Question: I have a table of values which is filled with an array of month names and sums. How to calculate the sum of these values in rows and columns and display the result in the resulting string in the result column?
'''
public function getReport($year=false)
{
if (!empty($_GET['year'])) $year = (int)$_GET['year'];
else $year = date ('Y');
$from_date = $year.'-01-01 00:00:00';
$to_date = $year.'-12-31 00:00:00';
// sobiraem gigantskii zapros
$fields = 'all_months.fio, all_months.active_count AS sum_active_count, all_months.active_sum AS sum_active_sum';
$joins = "";
$months = array('jan', 'feb', 'mar', 'apr', 'may', 'jun', 'jul', 'aug', 'sep', 'oct', 'nov', 'decem');
$months_ru = array('Ianvar'', 'Fevral'', 'Mart', 'Aprel'', 'Mai', 'Iiun'', 'Iiul'', 'Avgust', 'Sentiabr'', 'Oktiabr'', 'Noiabr'', 'Dekabr'');
// rezul'tiruiushchii zapros
$data = array();
// blok itogo
$data['result'] = array();
// stavim ogranichenie po mesiatsu, esli god tekushchii
if ($year == (int)date('Y')) $max_month = date('m')-1;
else $max_month = 11;
foreach ($months as $key => $m)
{
if ($key > $max_month) break;
// zagolovki kolonok zaprosa
$data['months'][] = $m;
$data['months_ru'][] = $months_ru[$key];
$k = sprintf('%02.0d', ($key + 1));
$fields .= ', '."
".$m.'.active_count as '.$m.'_active_count, '.$m.'.active_sum as '.$m.'_active_sum,
'."
".$m.'.realized_count as '.$m.'_realized_count, '.$m.'.realized_sum as '.$m.'_realized_sum';
$joins .= "
"."LEFT JOIN tbl_report ".$m." ON ".$m.".date > '".$year."-".$k."-01 00:00:00' AND
".$m.".date < '".$year."-".$k."-31 24:59:59' AND
".$m.".fio = all_months.fio ";
}
// poulchaem dannye zaprosa
$query = "SELECT DISTINCT ".$fields."
FROM tbl_report all_months
".$joins."
WHERE all_months.date > '$from_date' AND all_months.date < '$to_date' GROUP BY fio";
//echo '<!--'.$query.'-->';
//$db_data = Report::model()->findAllBySql($query);
$db_data = Yii::app()->db->createCommand($query)->queryAll();
foreach ($db_data as $row)
{
$data['rows'][] = $row;
}
// Sobiraem otchet po summam po mesiatsam
$fields = ' SUM(all_months.active_count) as all_active_count, SUM(all_months.active_sum) as all_active_sum,
SUM(all_months.realized_count) as all_realized_count, SUM(all_months.realized_sum) as all_realized_sum ';
$joins = '';
foreach ($months as $key => $m)
{
if ($key > $max_month) break;
$k = sprintf('%02.0d', ($key + 1));
$fields .= ', '."
SUM(".$m.'.active_count) as '.$m.'_active_count, SUM('.$m.'.active_sum) as '.$m.'_active_sum,
'."
SUM(".$m.'.realized_count) as '.$m.'_realized_count, SUM('.$m.'.realized_sum) as '.$m.'_realized_sum';
$joins .= "
"."LEFT JOIN tbl_report ".$m." ON ".$m.".date > '".$year."-".$k."-01 00:00:00' AND
".$m.".date < '".$year."-".$k."-31 24:59:59' AND
".$m.".fio = all_months.fio ";
}
$query = "SELECT DISTINCT ".$fields."
FROM tbl_report all_months
".$joins."
WHERE all_months.date > '".$year."-01-01 00:00:00' AND all_months.date < '".$year."-12-31 24:59:59'";
//echo $query;
$data['summary'] = Yii::app()->db->createCommand($query)->queryRow();
// formatiruem chisla
if (!empty($data['rows']) && is_array($data['rows']))
foreach ($data['rows'] as &$row)
if (!empty($data['months']) && is_array($data['months']))
foreach ($data['months'] as $month)
{
$row[$month.'_active_count'] = (int)$row[$month.'_active_count'];
$row[$month.'_active_sum'] = FormatHelper::MF($row[$month.'_active_sum']);
$row[$month.'_realized_count'] = (int) $row[$month.'_realized_count'];
$row[$month.'_realized_sum'] = FormatHelper::MF($row[$month.'_realized_sum']);
}
// formatiruem rezul'tiruiushchie stroki
if (!empty($data['months']) && is_array($data['months']))
foreach ($data['months'] as $month)
{
$data['summary'][$month.'_active_count'] = (int)$data['summary'][$month.'_active_count'];
$data['summary'][$month.'_active_sum'] = FormatHelper::MF($data['summary'][$month.'_active_sum']);
$data['summary'][$month.'_realized_count'] = (int) $data['summary'][$month.'_realized_count'];
$data['summary'][$month.'_realized_sum'] = FormatHelper::MF($data['summary'][$month.'_realized_sum']);
}
// razvorachivaem poriadok mesiatsev v obratnom napravlenii
//$data['months'] = array_reverse($data['months']);
//$data['months_ru'] = array_reverse($data['months_ru']);
//print_r( $months_ru );
return $data;
}
'''
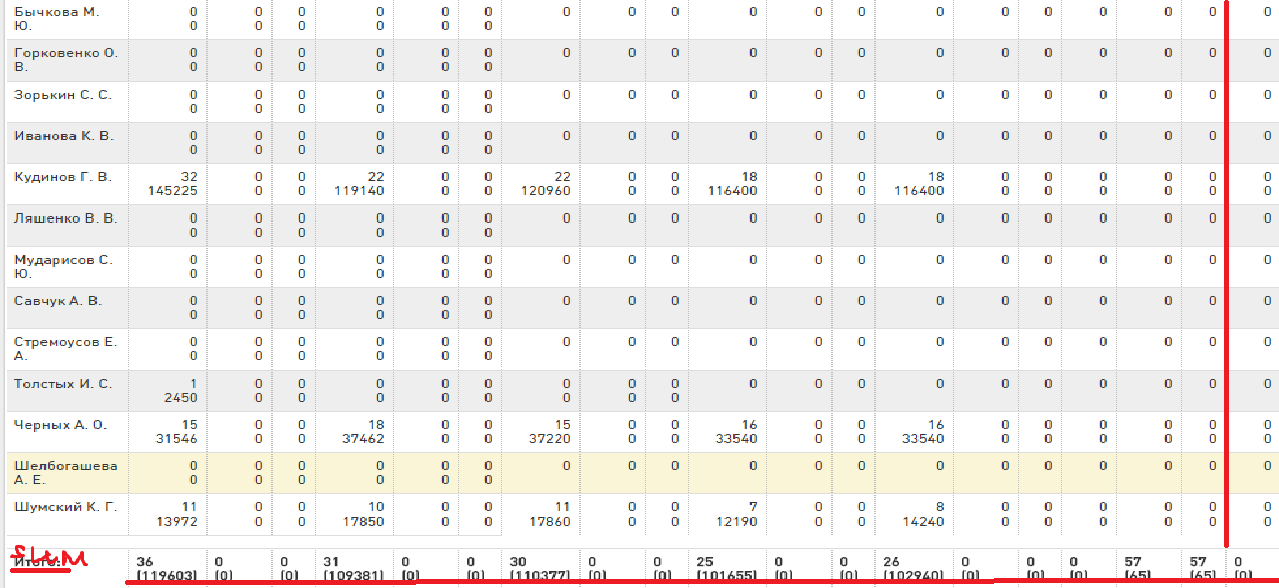
Answer: Follow this link :: <URL>
this chunk of code goes to your view file
'''
'columns'=>array(
..........
array(
'name'=>'age',
'footer'=>'Total: ' . $model->getTotal($model->search()->getData(), 'age'),
),
array(
'name'=>'weight',
'footer'=>'Total: ' . $model->getTotal($model->search()->getData(), 'weight'),
),
..........
),
'''
and this one goes to your model file
'''
public function getTotal($records, $column)
{
$total = 0;
foreach ($records as $record) {
$total += $record->$column;
}
return $total;
}
'''